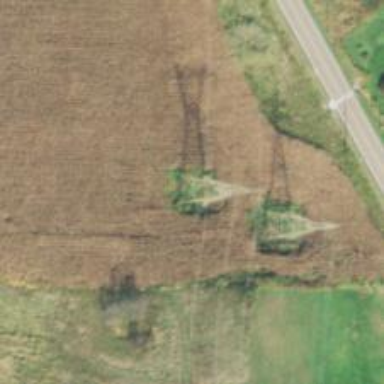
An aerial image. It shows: Lattice structure tower used for power distribution.